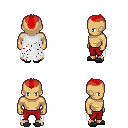
a pixel art fantasy rpg character, male body template, human, tanned skin, white tattered cape, red pants, red short mohawk hairstyle, gray slippers, four views (front, back, left, right), 2x2 character sprite sheet, small pixel art, hard edges, no anti-aliasing